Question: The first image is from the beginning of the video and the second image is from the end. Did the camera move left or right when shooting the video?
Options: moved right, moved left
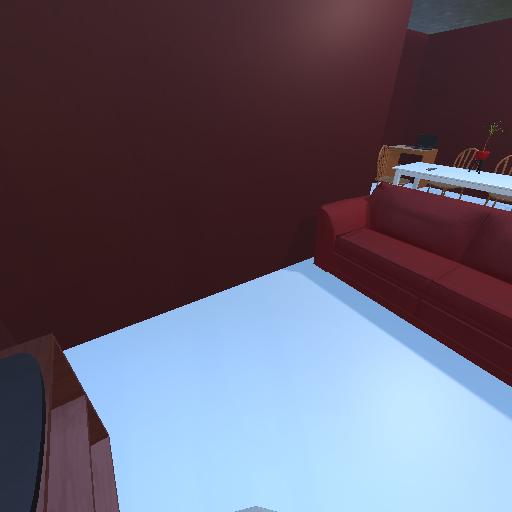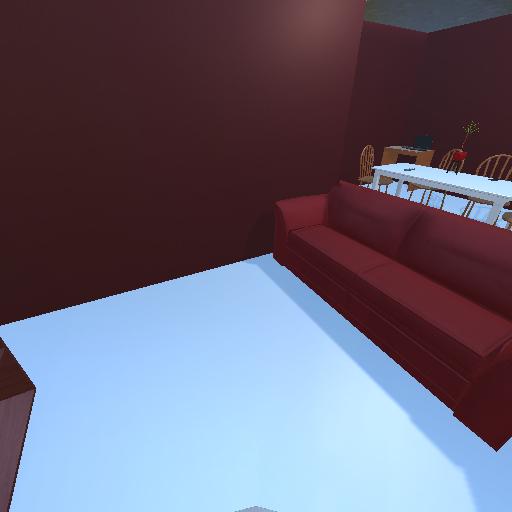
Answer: moved right